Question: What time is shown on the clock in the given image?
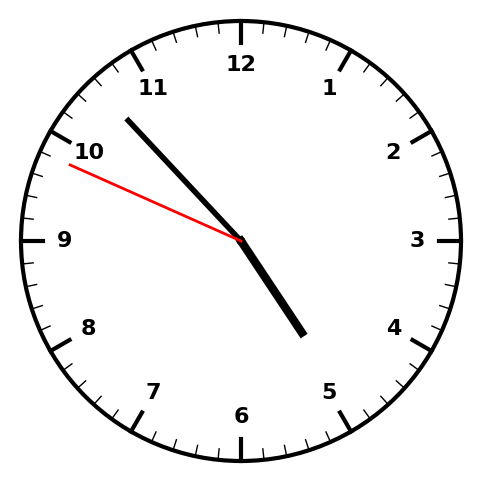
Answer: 04:52:49